Interaction volume radius: 5 \u00c5
Interaction volume height: 15 \u00c5
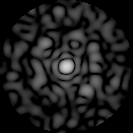
Disorder parameter: 0.8357